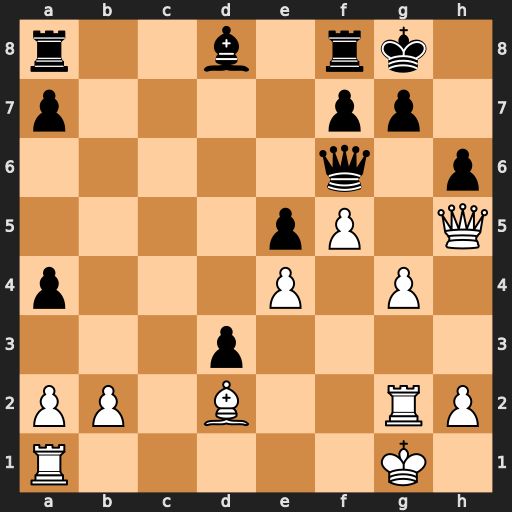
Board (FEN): r2b1rk1/p4pp1/5q1p/4pP1Q/p3P1P1/3p4/PP1B2RP/R5K1
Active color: w
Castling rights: -
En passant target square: -
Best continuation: g5 hxg5 Bxg5 Qxg5 Rxg5 Bxg5 Qxg5